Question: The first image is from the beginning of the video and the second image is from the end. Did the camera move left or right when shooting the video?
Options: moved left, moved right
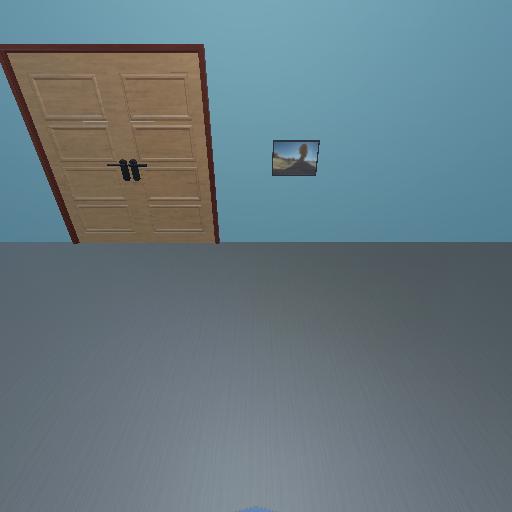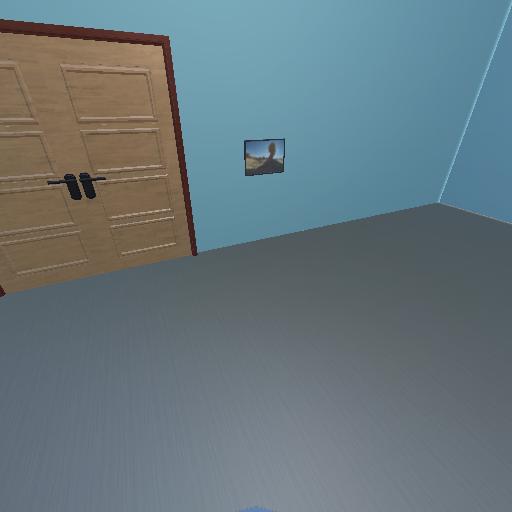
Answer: moved left